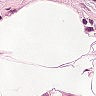
Metastatic tissue present: no